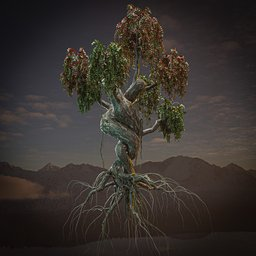
Label: nature